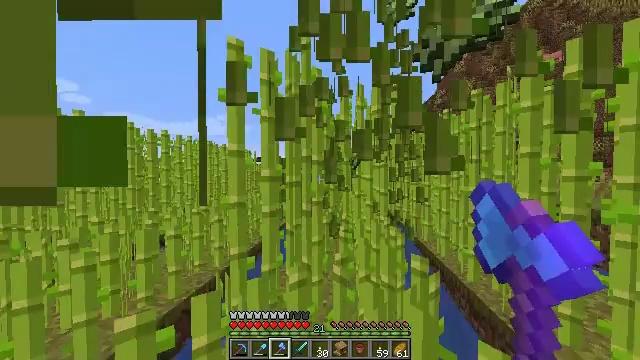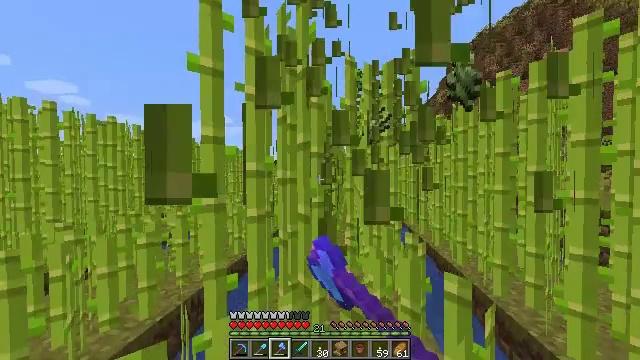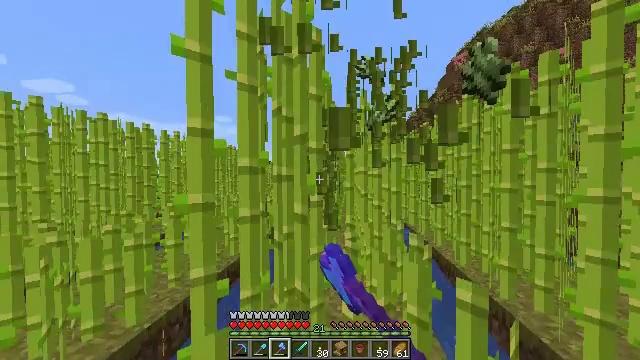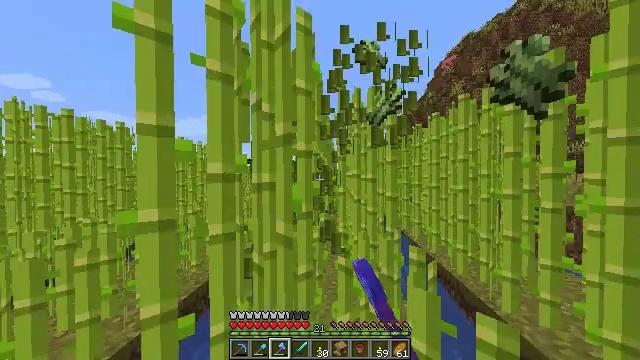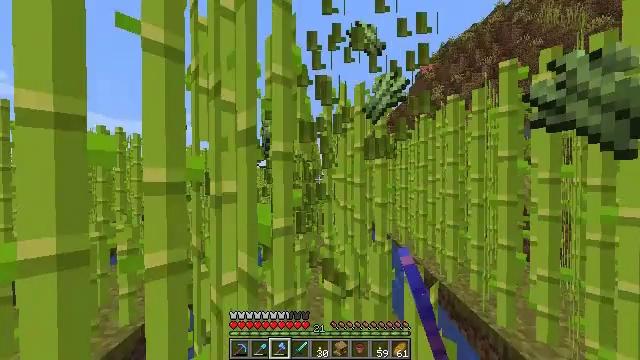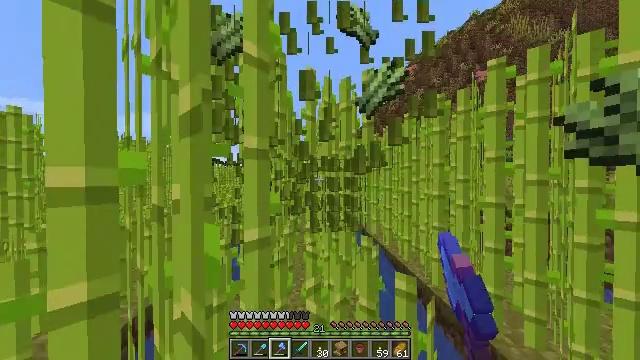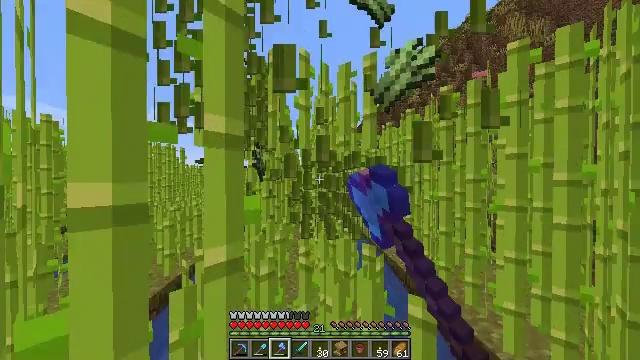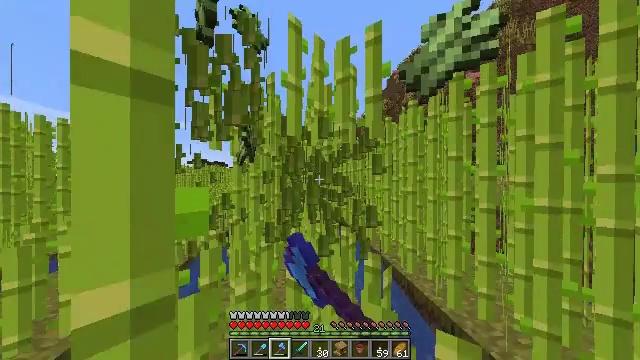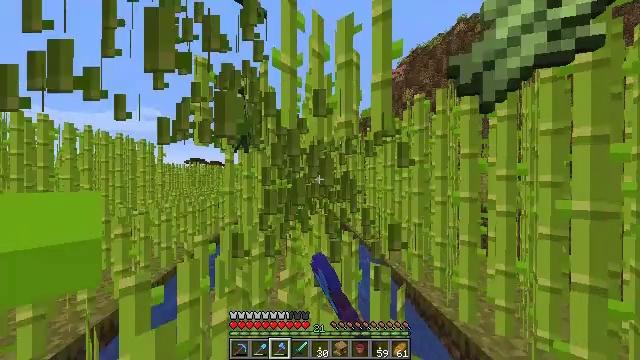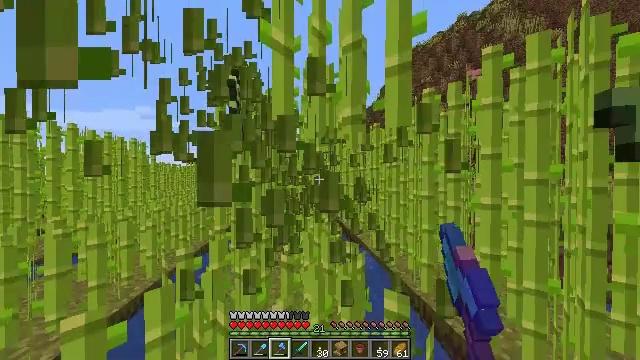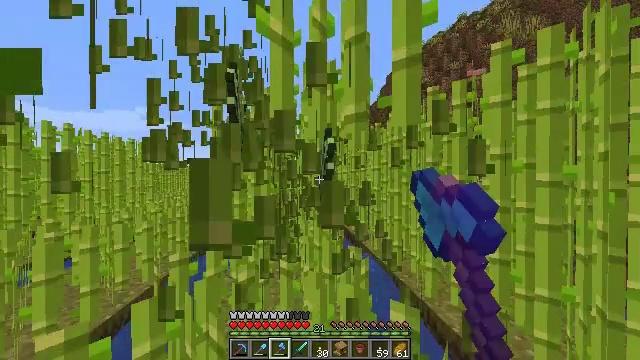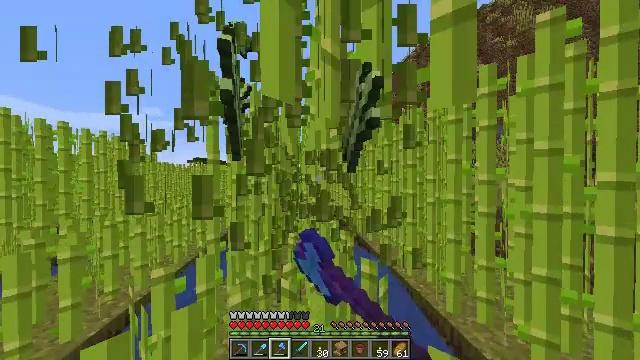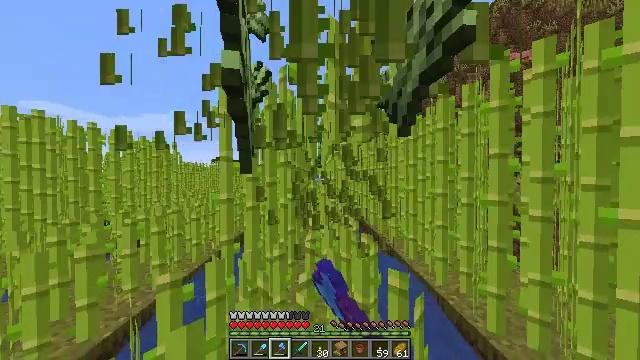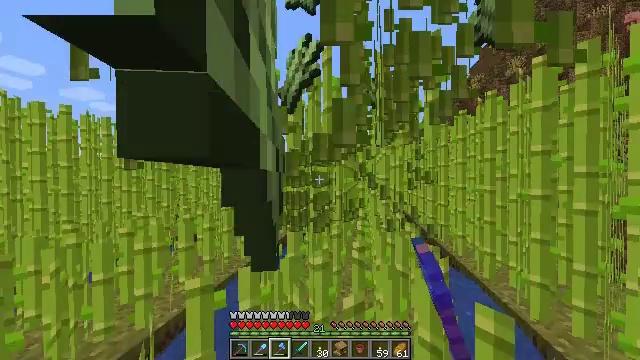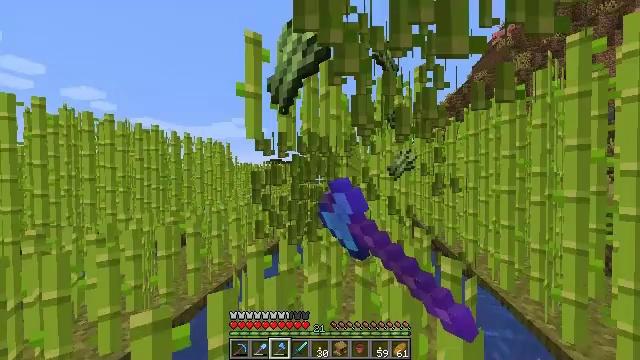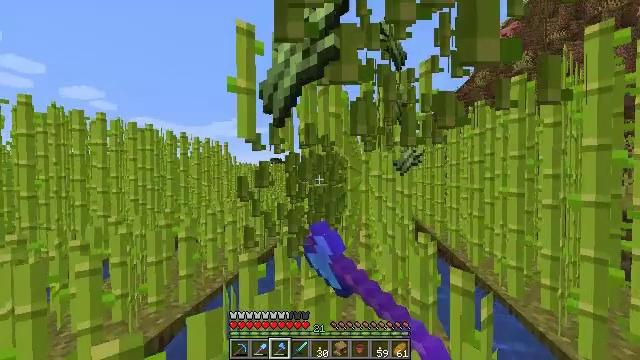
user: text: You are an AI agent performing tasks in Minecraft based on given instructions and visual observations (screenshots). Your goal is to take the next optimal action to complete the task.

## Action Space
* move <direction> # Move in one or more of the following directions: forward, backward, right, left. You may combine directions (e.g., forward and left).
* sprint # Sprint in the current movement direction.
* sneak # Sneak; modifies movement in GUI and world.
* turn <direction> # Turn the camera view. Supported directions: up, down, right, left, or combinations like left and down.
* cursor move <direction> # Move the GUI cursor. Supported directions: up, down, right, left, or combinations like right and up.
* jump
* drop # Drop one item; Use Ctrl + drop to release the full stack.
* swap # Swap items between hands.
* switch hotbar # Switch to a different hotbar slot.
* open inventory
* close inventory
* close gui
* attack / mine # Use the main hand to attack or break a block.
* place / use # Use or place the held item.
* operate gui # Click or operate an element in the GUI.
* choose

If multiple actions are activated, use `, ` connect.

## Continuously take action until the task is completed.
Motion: motion action
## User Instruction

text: Break the sugar cane.
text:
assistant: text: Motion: move forward, sprint, attack / mine
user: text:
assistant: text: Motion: move forward, sprint, attack / mine
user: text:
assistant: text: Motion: move forward, sprint, turn right, attack / mine
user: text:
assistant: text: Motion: move forward, sprint, turn right, attack / mine
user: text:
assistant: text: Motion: move forward, sprint, turn right, attack / mine
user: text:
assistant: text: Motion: move forward, sprint, turn right, attack / mine
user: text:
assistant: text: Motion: move forward, sprint, turn right, attack / mine
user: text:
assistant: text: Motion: move forward, sprint, attack / mine
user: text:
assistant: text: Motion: move forward, sprint, attack / mine
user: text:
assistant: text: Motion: move forward, sprint, attack / mine
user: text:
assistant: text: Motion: move forward, sprint, turn left, attack / mine
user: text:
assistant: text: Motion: move forward, sprint, turn left, attack / mine
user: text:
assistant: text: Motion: move forward, sprint, turn left, attack / mine
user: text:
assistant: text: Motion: move forward, sprint, attack / mine
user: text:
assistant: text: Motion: move forward, sprint, attack / mine
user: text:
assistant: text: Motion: move forward, sprint, attack / mine
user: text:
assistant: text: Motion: move forward, sprint, attack / mine
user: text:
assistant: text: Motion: move forward, sprint, turn right, attack / mine
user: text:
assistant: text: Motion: move forward, sprint, turn right, attack / mine
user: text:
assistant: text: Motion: move forward, sprint, turn right, attack / mine
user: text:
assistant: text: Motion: move forward, sprint, turn right, attack / mine
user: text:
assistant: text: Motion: move forward, sprint, turn right, attack / mine
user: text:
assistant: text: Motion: move forward, sprint, turn right, attack / mine
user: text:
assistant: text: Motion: move forward, sprint, attack / mine
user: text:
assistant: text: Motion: move forward, sprint, attack / mine
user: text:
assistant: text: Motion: move forward, sprint, turn left, attack / mine
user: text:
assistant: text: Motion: move forward, sprint, turn left, attack / mine
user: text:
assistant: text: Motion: move forward, sprint, turn left, attack / mine
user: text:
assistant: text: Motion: move forward, sprint, turn left, attack / mine
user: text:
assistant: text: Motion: move forward, sprint, attack / mine